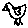
Label: bird